Question: I'm building an app that loads images from JSON and displays them as grid view.
the problem is that there are hundreds of images and i want to load 20 each time,
I want to download more pictures from the server when the scroll reaches the bottom.
so, how can i tell when the grid view reaches the bottom?
I've searched the web and couldn't figure this one...
anyone have ideas?
I'm adding a photo of an app that does something very similar to what i want.
thanks.
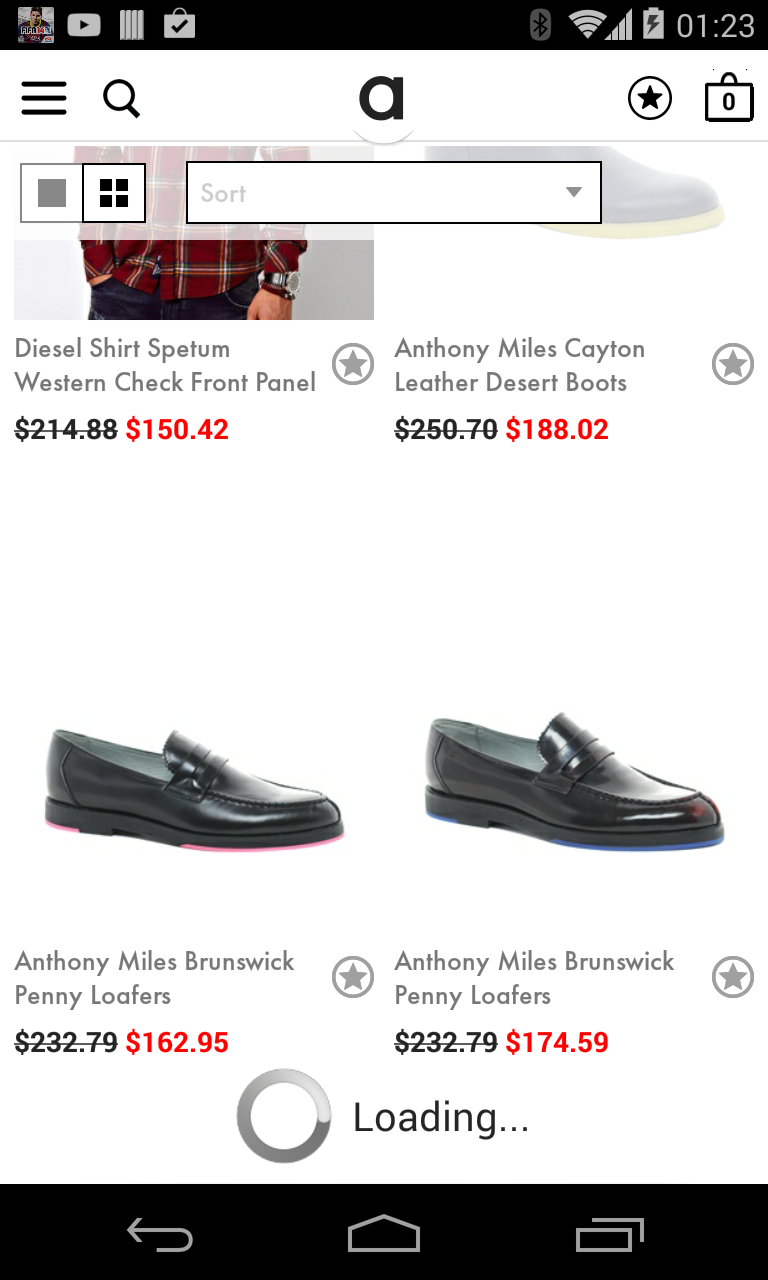
Answer: You can use <URL> to your GridView.
Here is the code example:
'''
gridView.setOnScrollListener(new OnScrollListener(){
@Override
public void onScroll(AbsListView view, int firstVisibleItem, int visibleItemCount, int totalItemCount)
{
if(firstVisibleItem + visibleItemCount >= totalItemCount){
// End has been reached
}
}
@Override
public void onScrollStateChanged(AbsListView view, int scrollState){
}
});
'''